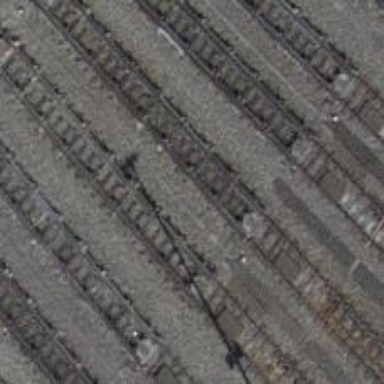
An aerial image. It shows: Railway yard with one track. The yard has beam retarder.